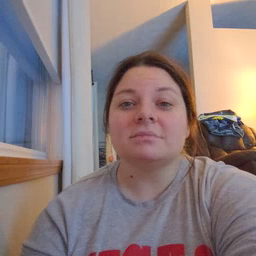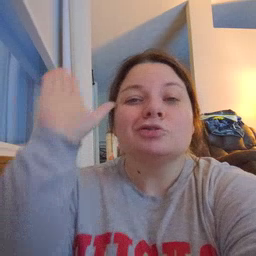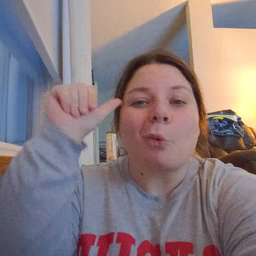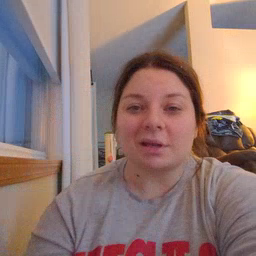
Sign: donkey